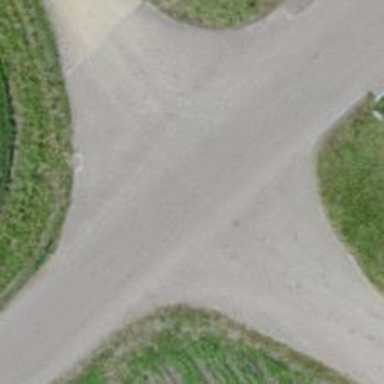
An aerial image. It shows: Unclassified road.